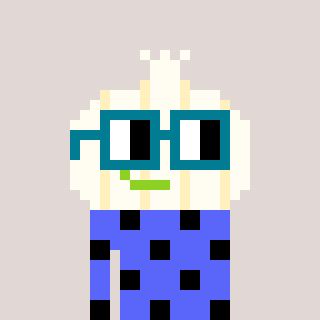
a pixel art character with square dark green glasses, a garlic-shaped head and a purple-colored body on a warm background